Field crop: tomato
Growth stage: 2
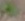
Species: solanum